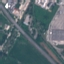
Land use / land cover: Highway